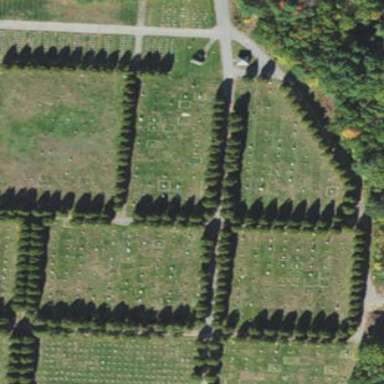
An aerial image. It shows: Cemetery with historical significance.